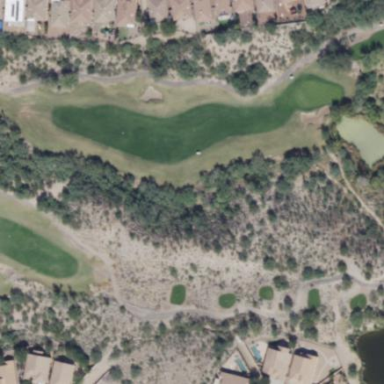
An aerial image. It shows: Area with grass used as rough in golf course.